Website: bh-photo
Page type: delivery-shipping
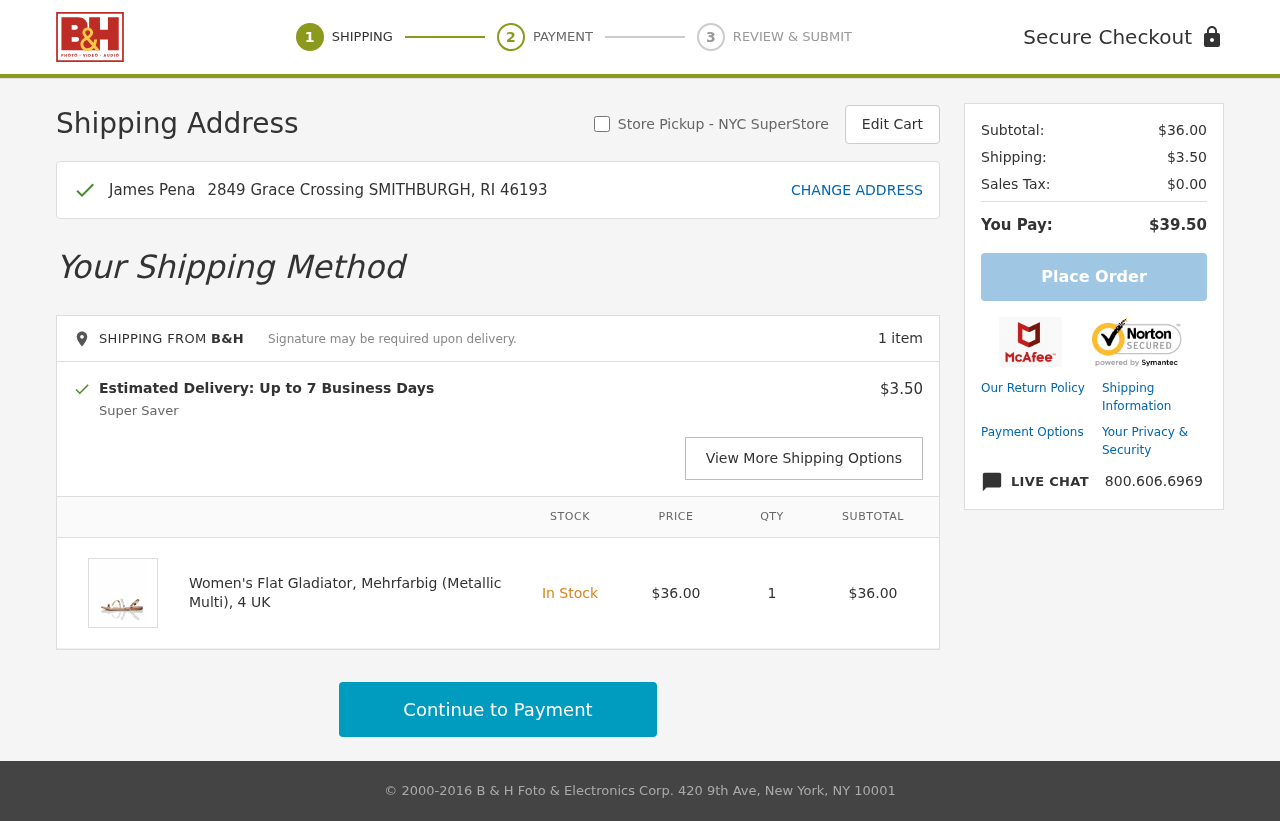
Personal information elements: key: PII_FULLNAME
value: James Pena
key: PII_STREET
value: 2849 Grace Crossing
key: PII_CITY_STATE_ZIP
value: SMITHBURGH, RI 46193
Product elements: key: PRODUCT1_NAME
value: Women's Flat Gladiator, Mehrfarbig (Metallic Multi), 4 UK
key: PRODUCT1_PRICE
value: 36
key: PRODUCT1_QUANTITY
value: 1
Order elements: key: ORDER_NUM_ITEMS
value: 1 item
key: ORDER_DELIVERY_DATE
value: Estimated Delivery: Up to 7 Business Days
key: ORDER_SHIPPING_COST
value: $3.50
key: ORDER_SUBTOTAL
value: $36.00
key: ORDER_SUBTOTAL2
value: $36.00
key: ORDER_SHIPPING_COST2
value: $3.50
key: ORDER_TAX
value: $0.00
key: ORDER_TOTAL
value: $39.50